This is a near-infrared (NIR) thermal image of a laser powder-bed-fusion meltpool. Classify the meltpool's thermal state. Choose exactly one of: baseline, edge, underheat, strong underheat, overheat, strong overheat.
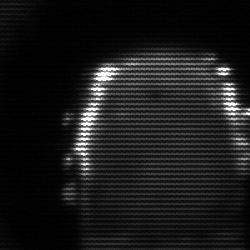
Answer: baseline